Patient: sex F, age 78
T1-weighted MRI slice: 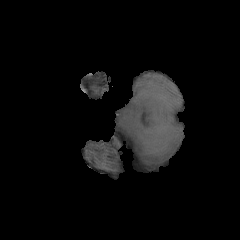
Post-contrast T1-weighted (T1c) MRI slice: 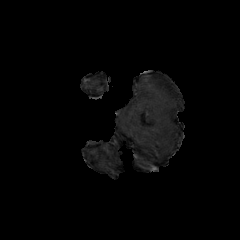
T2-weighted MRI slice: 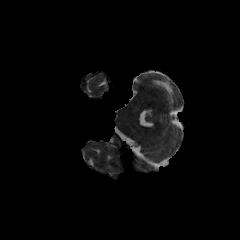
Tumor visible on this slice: no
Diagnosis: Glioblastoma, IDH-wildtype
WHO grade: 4